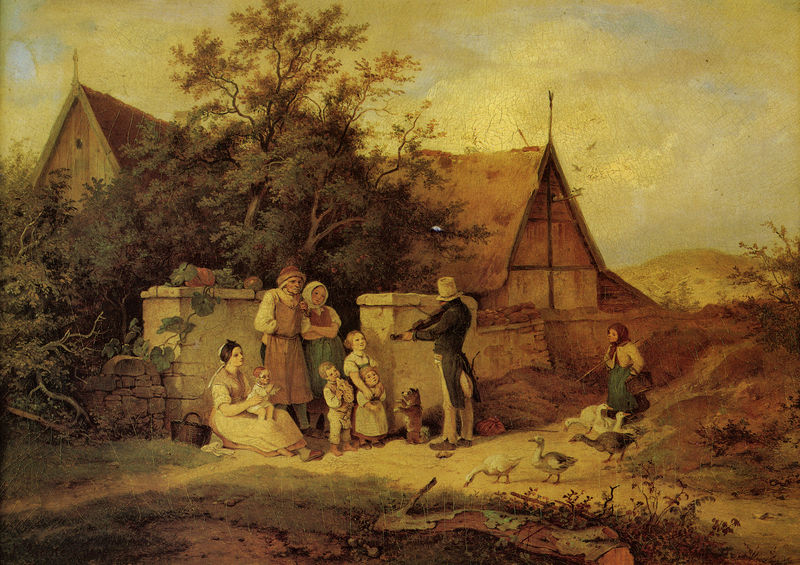
Titel: Der Dorfgeiger
Künstler: Adrian Ludwig Richter
Standort: Berlin
Institution: Alte Nationalgalerie
Schlagwörter: baum, berg, blau, blätter, gemälde, gruppe, himmel, laub, mann, schatten, vogel, weiß, wolken, bäume, frauen, gelb, grün, landschaft, menschen, mädchen, ocker, äste, braun, frau, hell, holz, hut, licht, männer, orange, schwarz, dach, gebäude, haus, hund, rot, tier, tiere, weg, wiese, beige, rock, tanz, zylinder, mütze, wand, arm, barock, kleidung, mensch, stein, steine, holland, niederlande, öl, ast, baumstamm, feld, hügel, natur, stamm, vögel, zweige, busch, büsche, gebüsch, hütte, pfad, sonne, sträucher, wege, land, eltern, familie, kind, mutter, vater, musik, musiker, wald, bauern, kinder, affe, garten, kürbis, schürze, magd, ente, gans, spieler, körbe, reisig, berge, dorf, giebel, mauer, hecke, bauernhof, hof, baby, enten, idylle, rast, markt, romantik, angst, luft, frack, kopftuch, musizieren, korb, junge, bauer, tor, spitzweg, scheune, strohdach, musicien, soldat, waffe, furcht, gänse, treffen, ölmalerei, geige, geigenspieler, geiger, violine, biedermeier, geflügel, efeu, maison, ländlich, gewehr, dornen, kopftücher, bauernhaus, fachwerk, flinte, gestrüpp, kürbisse, bauernfamilie, bär, hirte, hirtin, zuhörer, holzhaus, fidel, fiedel, musikant, ferme, verfallen, allemand, zuhören, schuster, campagne, tenne, rustikal, landwirt, flandern, reet, dorfleben, gänsemagd, kinde, hute, bäuerliches idyll, tanzend, famille, fiedler, kob, beifall, straßenmusikant, gerb, bauernhog, canards, hriftung, wildgans, geieger, zylonder, vagabond, kinder paar, gänsehirtin